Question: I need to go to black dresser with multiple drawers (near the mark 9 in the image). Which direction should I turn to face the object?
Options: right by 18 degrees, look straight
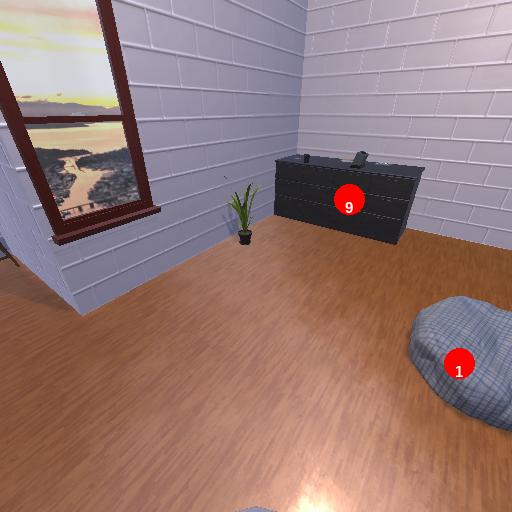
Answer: right by 18 degrees